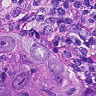
Metastatic tissue present: yes